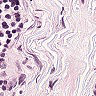
Metastatic tissue present: no